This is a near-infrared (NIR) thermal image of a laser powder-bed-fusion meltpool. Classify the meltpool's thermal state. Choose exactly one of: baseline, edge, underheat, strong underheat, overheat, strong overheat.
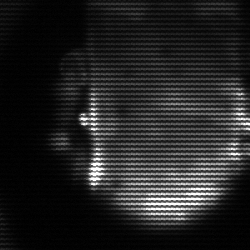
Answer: baseline